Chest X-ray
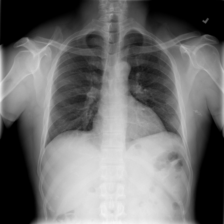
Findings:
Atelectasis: negative
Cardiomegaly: negative
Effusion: negative
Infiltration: negative
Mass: negative
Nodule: negative
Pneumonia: negative
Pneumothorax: negative
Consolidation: negative
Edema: negative
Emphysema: negative
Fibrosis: negative
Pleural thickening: negative
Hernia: negative